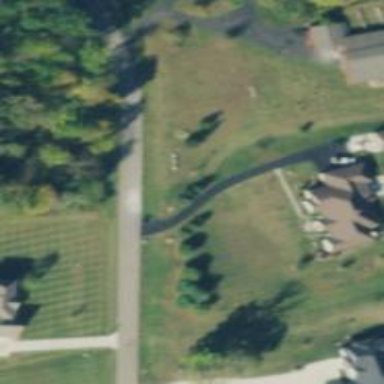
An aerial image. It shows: Driveway leading to service road.